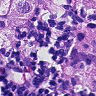
Metastatic tissue present: yes